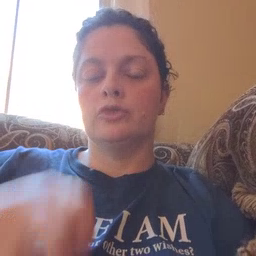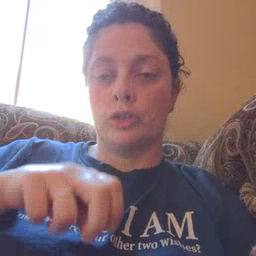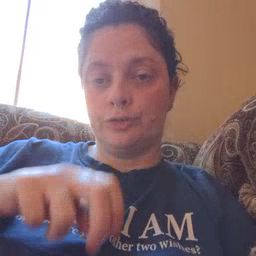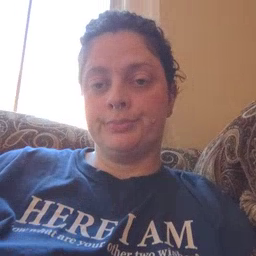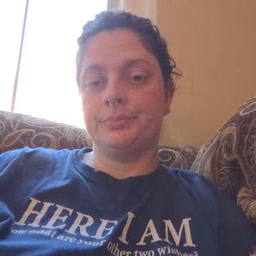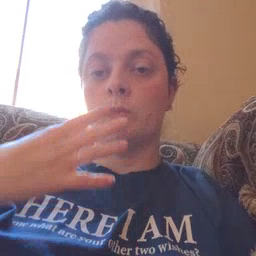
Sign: chair